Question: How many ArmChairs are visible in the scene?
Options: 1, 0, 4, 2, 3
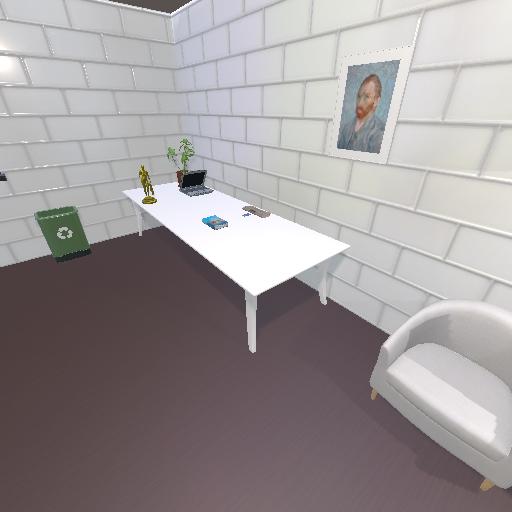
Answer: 1